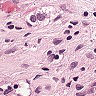
Metastatic tissue present: yes